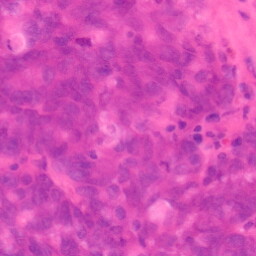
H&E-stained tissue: Colon